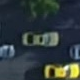
Vehicle type: Taxi